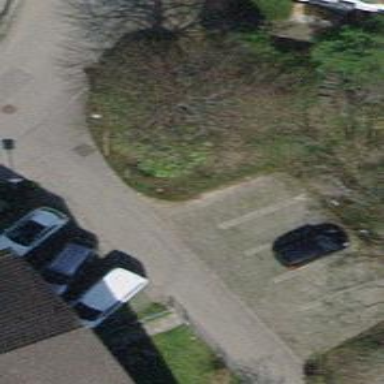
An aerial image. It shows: Residential road with asphalt surface and no sidewalk.